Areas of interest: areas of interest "Specialty Commercial Street"
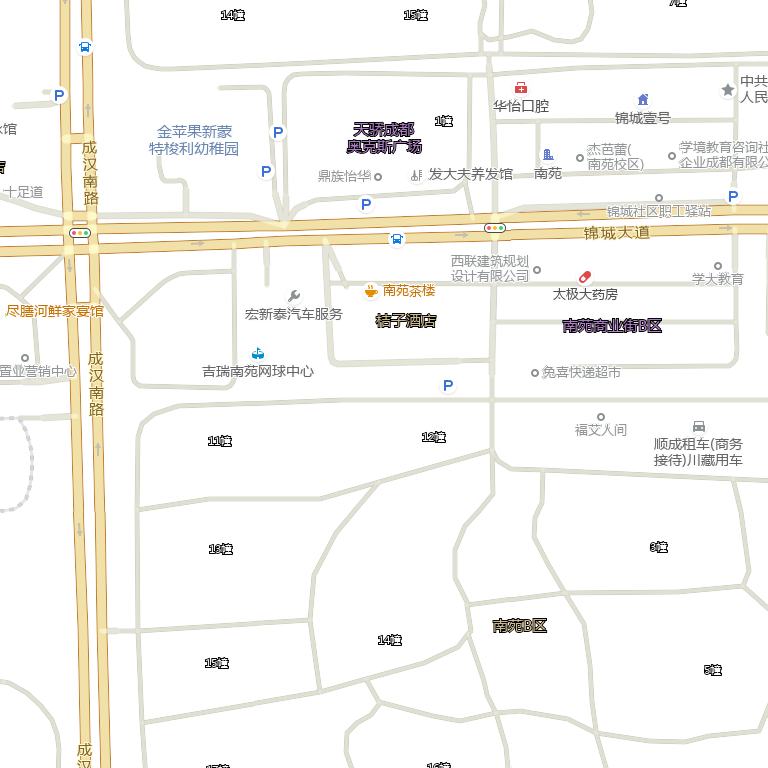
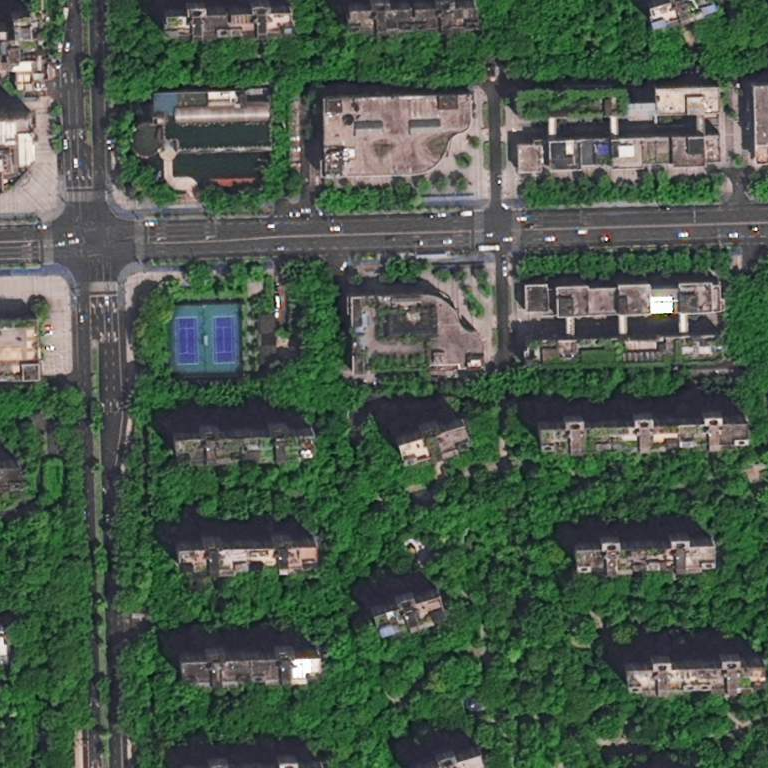